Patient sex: F
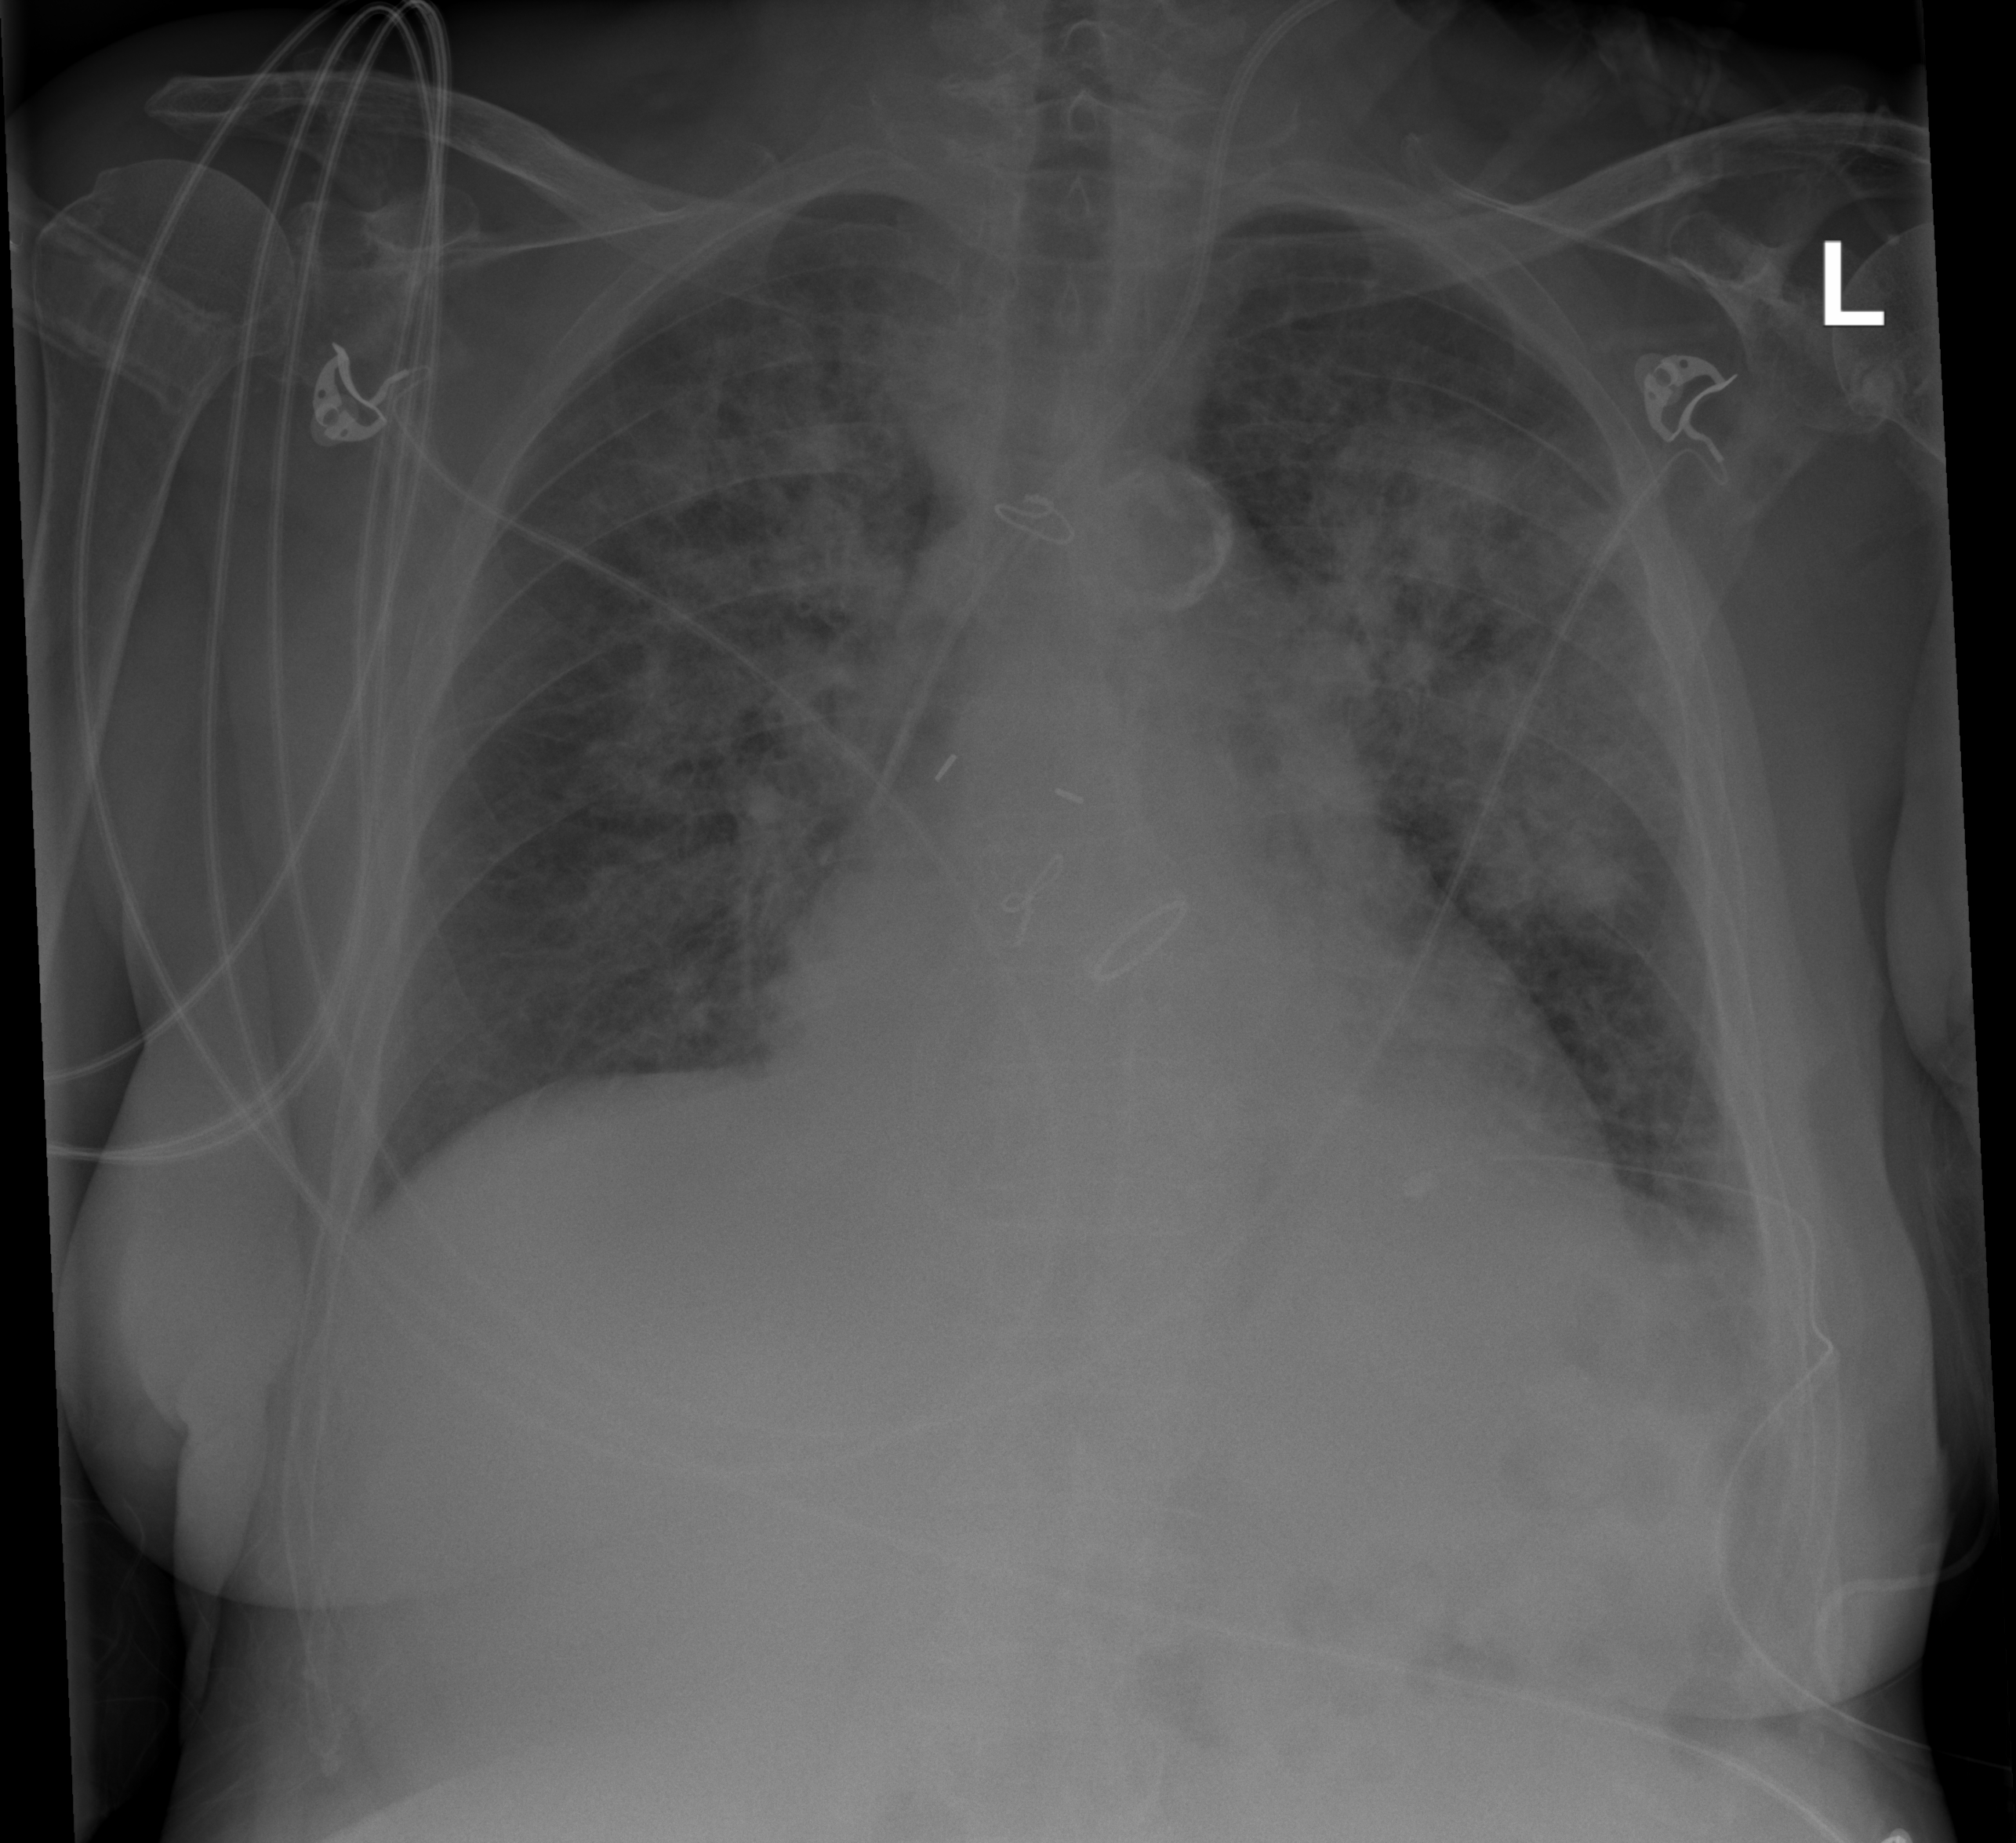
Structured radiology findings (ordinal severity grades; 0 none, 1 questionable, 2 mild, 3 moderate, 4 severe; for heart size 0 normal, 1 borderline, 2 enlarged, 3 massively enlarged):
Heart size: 2
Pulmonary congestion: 3
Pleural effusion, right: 0
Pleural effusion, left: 1
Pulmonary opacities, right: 3
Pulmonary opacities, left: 3
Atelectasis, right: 2
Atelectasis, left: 2